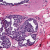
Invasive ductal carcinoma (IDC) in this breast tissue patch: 0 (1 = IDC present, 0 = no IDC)